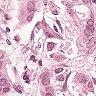
Metastatic tissue present: yes